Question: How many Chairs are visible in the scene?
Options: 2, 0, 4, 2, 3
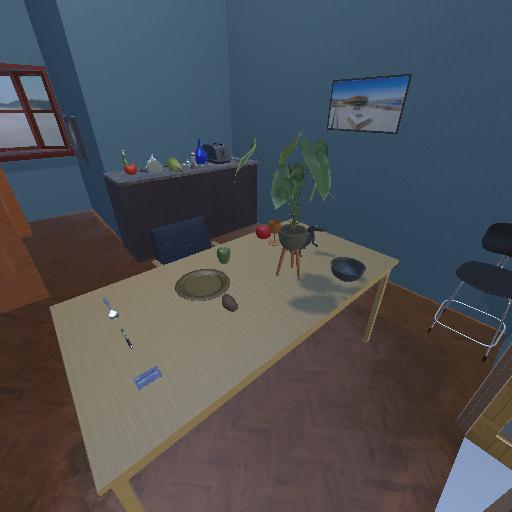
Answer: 2